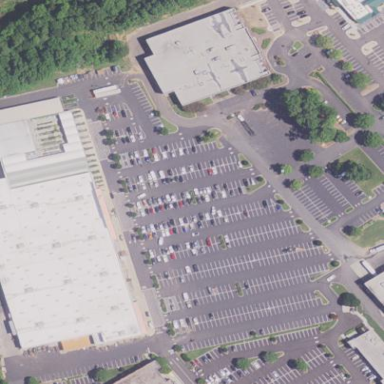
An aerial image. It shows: Retail building.